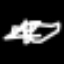
Label: squiggle